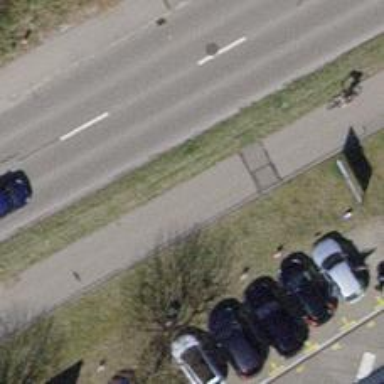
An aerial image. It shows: Asphalt sidewalk path.